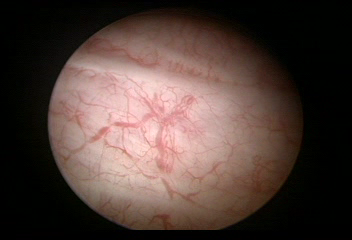
Modality: WLC
Class: Normal mucosa
Bladder cancer association: No